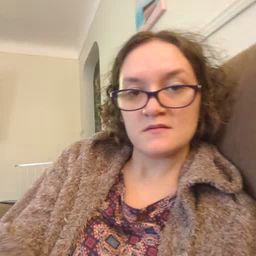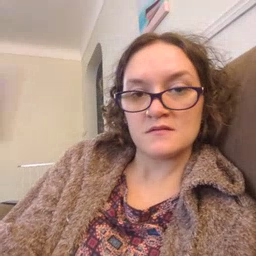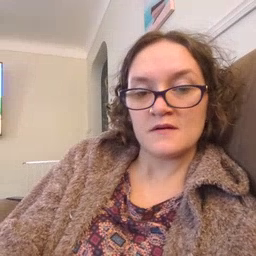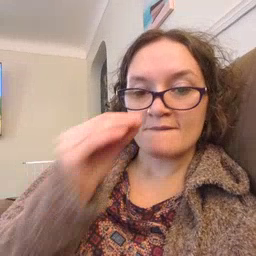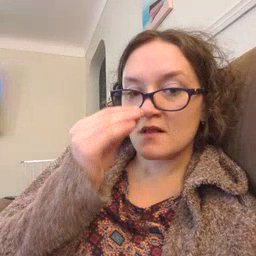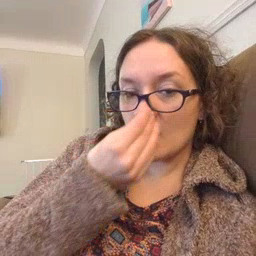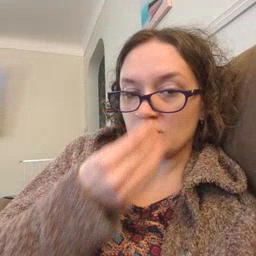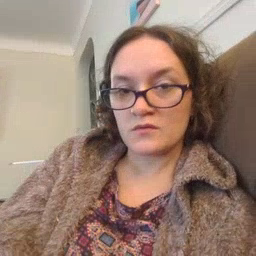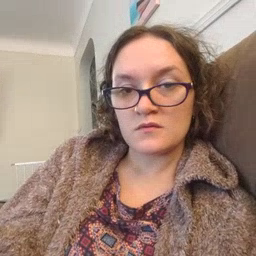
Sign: flower